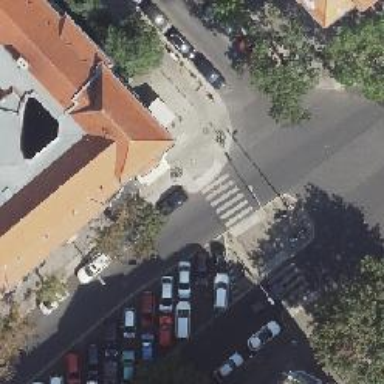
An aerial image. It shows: Marked zebra crossing with kerb extensions on the right.